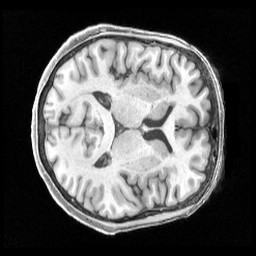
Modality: T1w
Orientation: axial
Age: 68
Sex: female
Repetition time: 2.4 s
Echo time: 0.00222 s